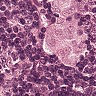
Metastatic tissue present: yes